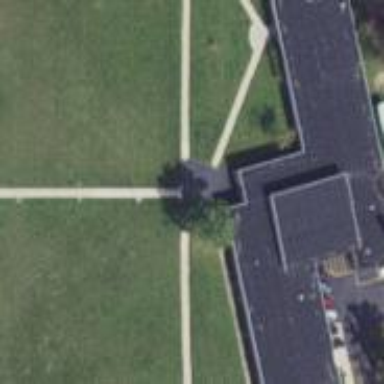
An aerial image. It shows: School building.